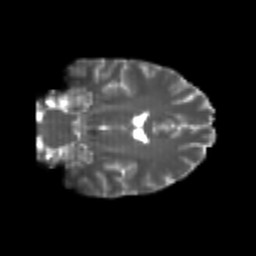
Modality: T2w
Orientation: coronal
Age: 26
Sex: female
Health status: healthy
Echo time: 0.074 s